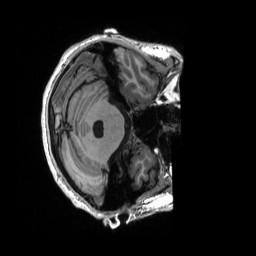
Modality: T1w
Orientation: axial
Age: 22
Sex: male
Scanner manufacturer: siemens
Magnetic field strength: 3 T
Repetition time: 2.53 s
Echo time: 0.0033 s